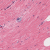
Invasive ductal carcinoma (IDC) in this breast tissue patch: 0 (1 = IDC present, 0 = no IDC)